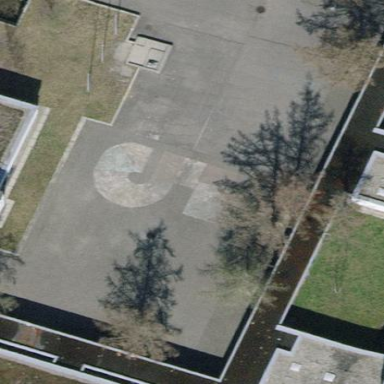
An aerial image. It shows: View of roof of building.